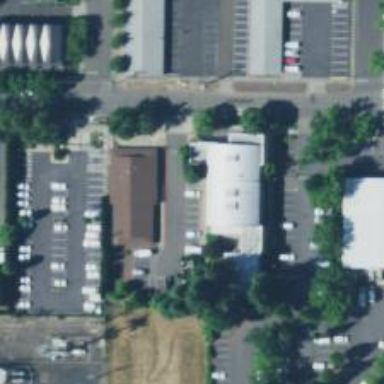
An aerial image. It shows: Parking space is available.